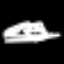
Label: diamond